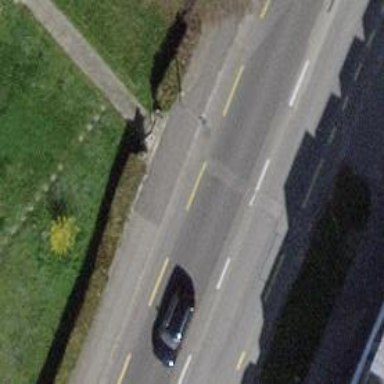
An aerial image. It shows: Secondary road with asphalt surface. There are sidewalks on both sides and designated cycle lane.